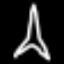
Label: The Eiffel Tower